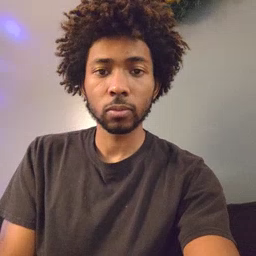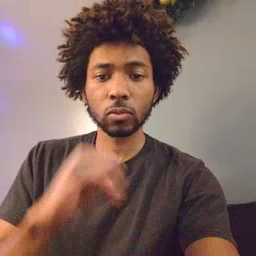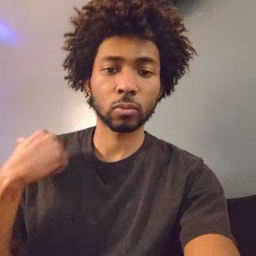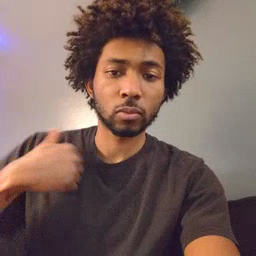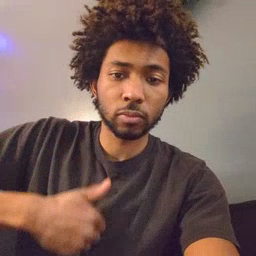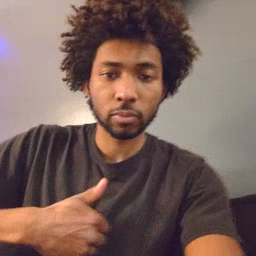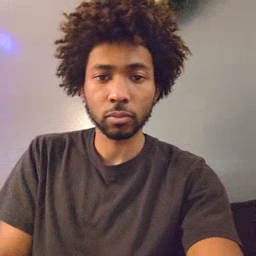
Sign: jacket